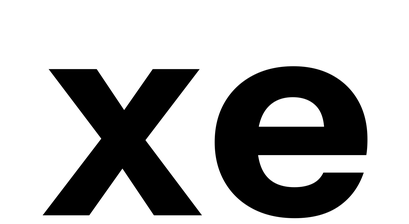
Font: InstrumentSans_Bold